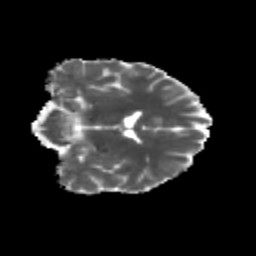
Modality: MD
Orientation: coronal
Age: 29
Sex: male
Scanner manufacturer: siemens
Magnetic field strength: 3 T
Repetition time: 3.5 s
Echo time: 0.113 s